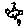
Label: bird